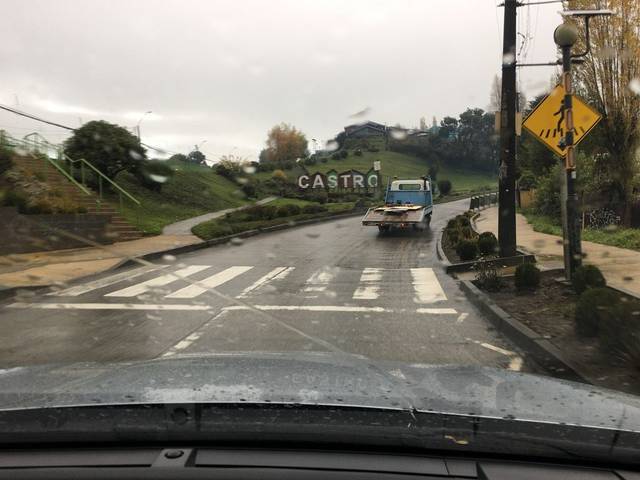
Region: Chile
Coordinates: -42.473, -73.764